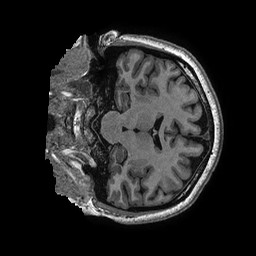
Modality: T1w
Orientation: coronal
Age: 27
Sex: female
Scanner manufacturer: ge
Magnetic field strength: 3 T
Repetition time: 0.006952 s
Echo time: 0.00292 s